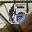
Label: 6